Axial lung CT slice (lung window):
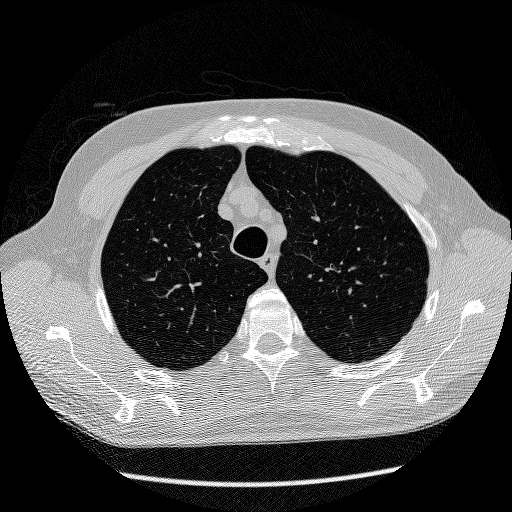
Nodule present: no